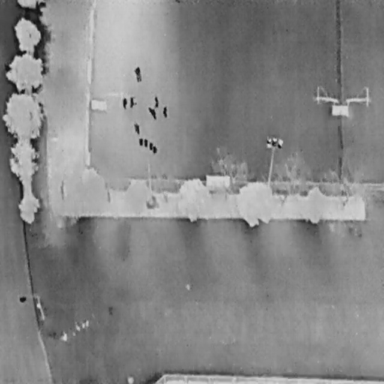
There are seven People in the infrared image.